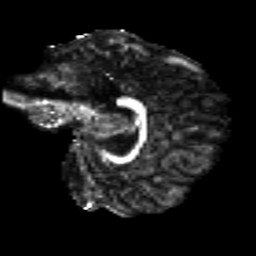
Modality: FA
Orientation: sagittal
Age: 23
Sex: male
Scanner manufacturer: siemens
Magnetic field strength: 3 T
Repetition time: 8.8 s
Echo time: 0.085 s